Question: What algorithm would you use to create an application that given appropriate data (list of cities, train routes, train stations) is capable of returning a list of connection between any two user-selected cities? The application has to choose only those connections that fall into the limit of accepted train-changes.
I ask the application which train to take if I need to travel from Paris to Moscow with max. 1 stop/switch - the application returns a route: Train 1 (Paris-Berlin) -> Train 2 (Berlin->Moscow) (No direct connection exists).

<URL>
If I ask the system about possible connections from to I get a response:
- - - -
And thouh the 2nd and 3rd options are shorter than the 1st, it's the 1st that should have priority (since no train-switching is involved).
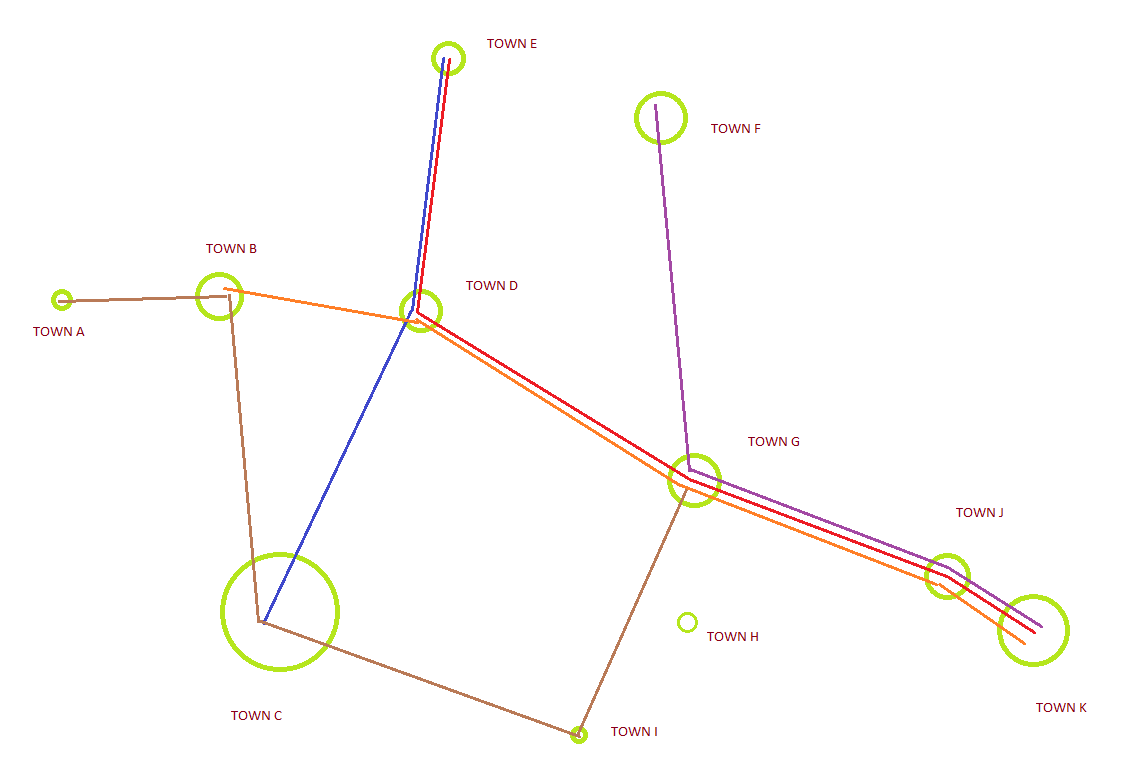
Answer: Assuming the only thing important is "number of stops/switches", then the problem is actually finding a shortest path in an unweighted <URL>.
The graph model is 'G = (V,E)' where 'V = {all possible stations}' and 'E = { (u,v) | there is a train/route from station u to station v }'
: let's say you have a train which starts at a_0, and paths through a_1, a_2,...a_n: then E will contain: '(a_0,a_1),(a_0,a_2),..,(a_0,a_n)' and also '(a_1,a_2),(a_1,a_3),...' formally: for each 'i < j' : (a_i,a_j) E.
<URL> [finds the shortest path].
If the edges <URL> will be needed instead.
If you want a list of , <URL> could be used, without maintaining a visited set, and print all the paths found to the target up to the relevant depth. [BFS fails to return all paths with the counter example of a clique]